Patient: sex M, age 47
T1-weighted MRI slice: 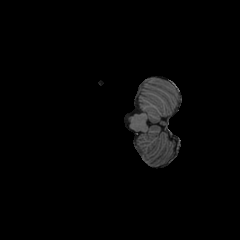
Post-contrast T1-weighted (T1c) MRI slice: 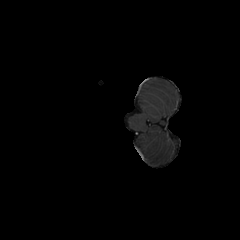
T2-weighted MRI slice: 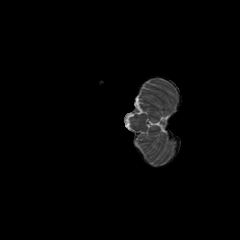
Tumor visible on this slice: no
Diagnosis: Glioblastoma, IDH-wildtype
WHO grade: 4